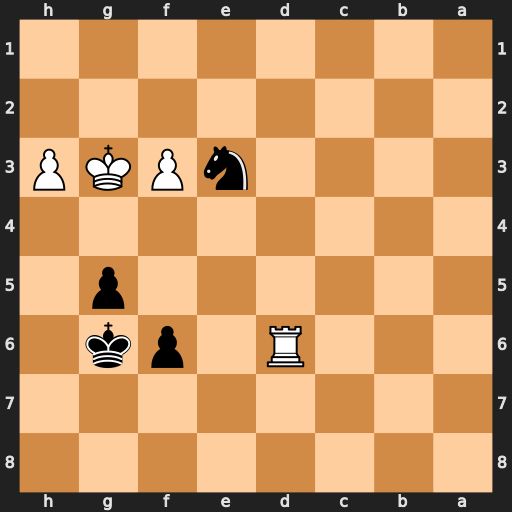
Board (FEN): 8/8/3R1pk1/6p1/8/4nPKP/8/8
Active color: b
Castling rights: -
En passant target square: -
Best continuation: Nf5+ Kg2 Nxd6